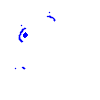
Particle: electron